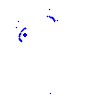
Particle: kaon